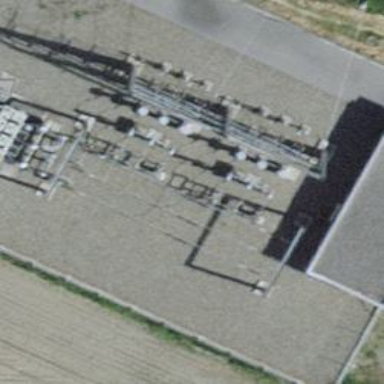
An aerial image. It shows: Power line is depicted.